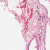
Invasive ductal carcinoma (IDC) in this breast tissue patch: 0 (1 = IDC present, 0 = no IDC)